Field crop: tomato
Growth stage: 1
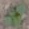
Species: solanum